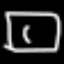
Label: square